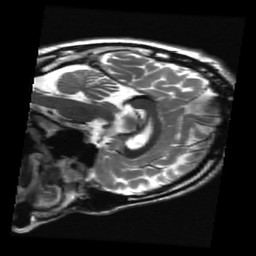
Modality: T2w
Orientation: sagittal
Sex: male
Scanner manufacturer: ge
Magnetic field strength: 3 T
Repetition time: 5 s
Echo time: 0.101 s